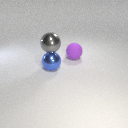
large blue metal sphere below large gray metal sphere